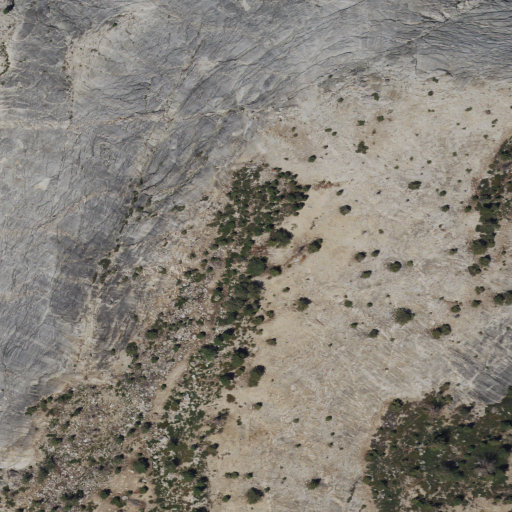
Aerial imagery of mountain in California named Bunnell Point containing shrub, barren land, evergreen forest, and grassland